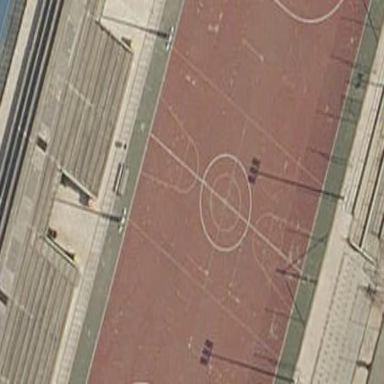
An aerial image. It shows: Futsal pitch for leisure.